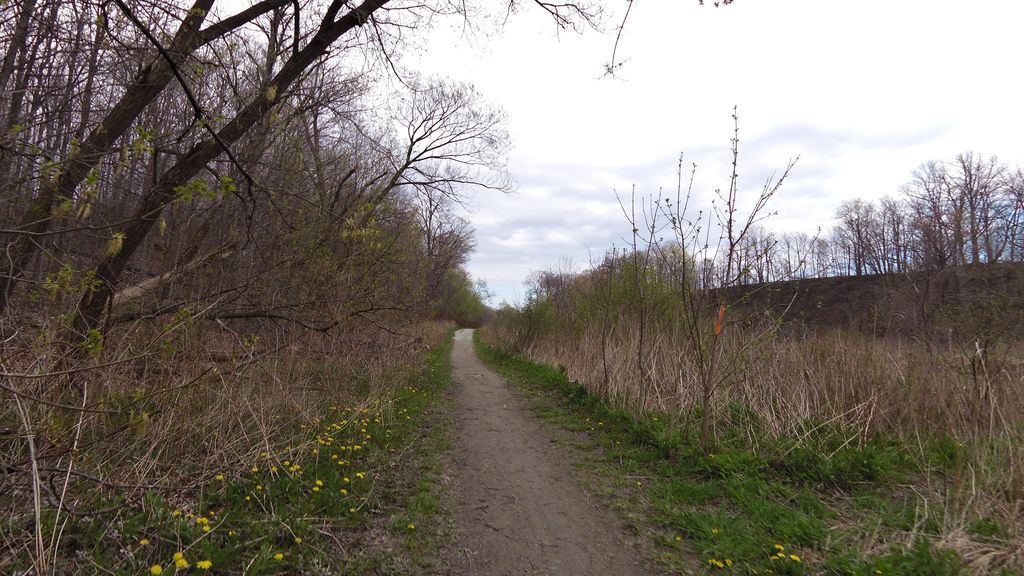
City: toronto